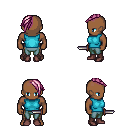
a pixel art fantasy rpg character, male body template, human, dark skin, teal sleeveless shirt, teal pants, pink long mohawk hairstyle, maroon shoes, dagger, four views (front, back, left, right), 2x2 character sprite sheet, small pixel art, hard edges, no anti-aliasing